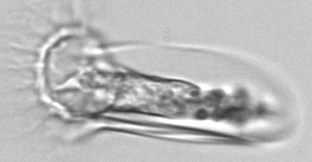
Label: Tintinnina